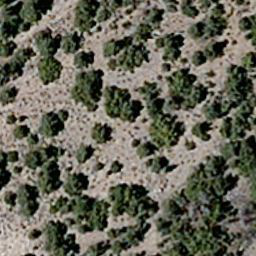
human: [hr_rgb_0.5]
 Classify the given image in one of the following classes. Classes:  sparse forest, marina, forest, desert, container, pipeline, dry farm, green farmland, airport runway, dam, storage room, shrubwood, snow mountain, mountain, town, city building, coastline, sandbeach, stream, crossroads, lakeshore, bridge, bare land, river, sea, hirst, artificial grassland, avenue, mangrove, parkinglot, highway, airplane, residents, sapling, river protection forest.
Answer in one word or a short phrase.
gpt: sparse forest